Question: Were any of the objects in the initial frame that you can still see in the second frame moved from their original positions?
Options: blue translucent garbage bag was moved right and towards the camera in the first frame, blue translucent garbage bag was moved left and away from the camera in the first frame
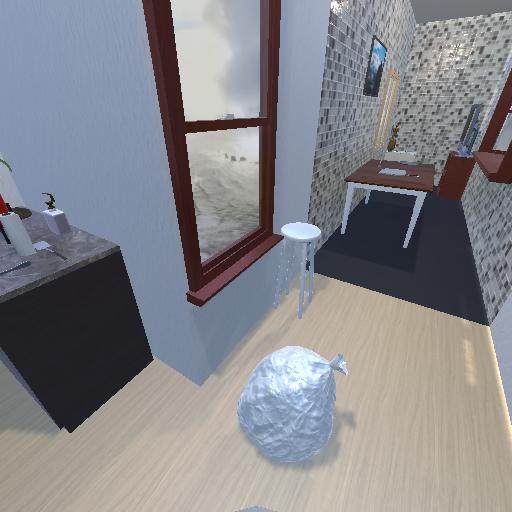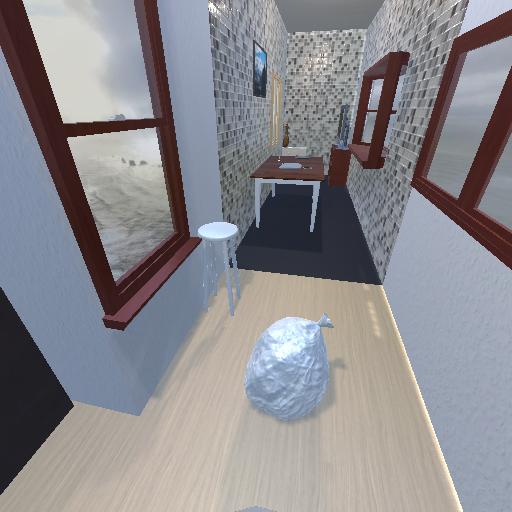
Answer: blue translucent garbage bag was moved right and towards the camera in the first frame